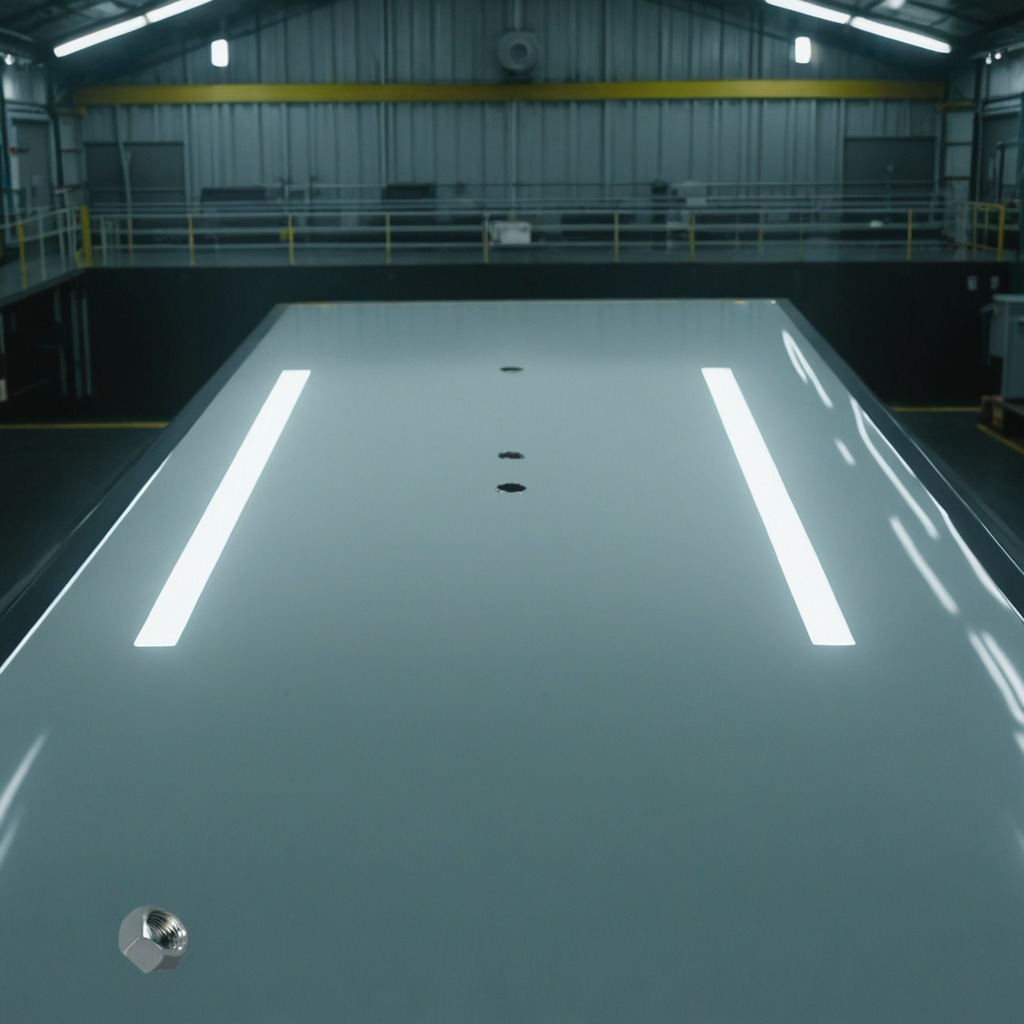
A metal nut is lying on a high-gloss table in a ship maintenance bay industrial lighting.